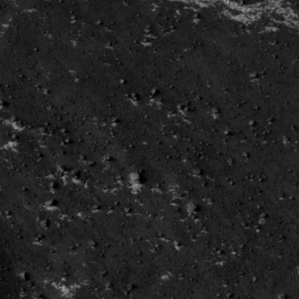
Label: frost